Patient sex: M
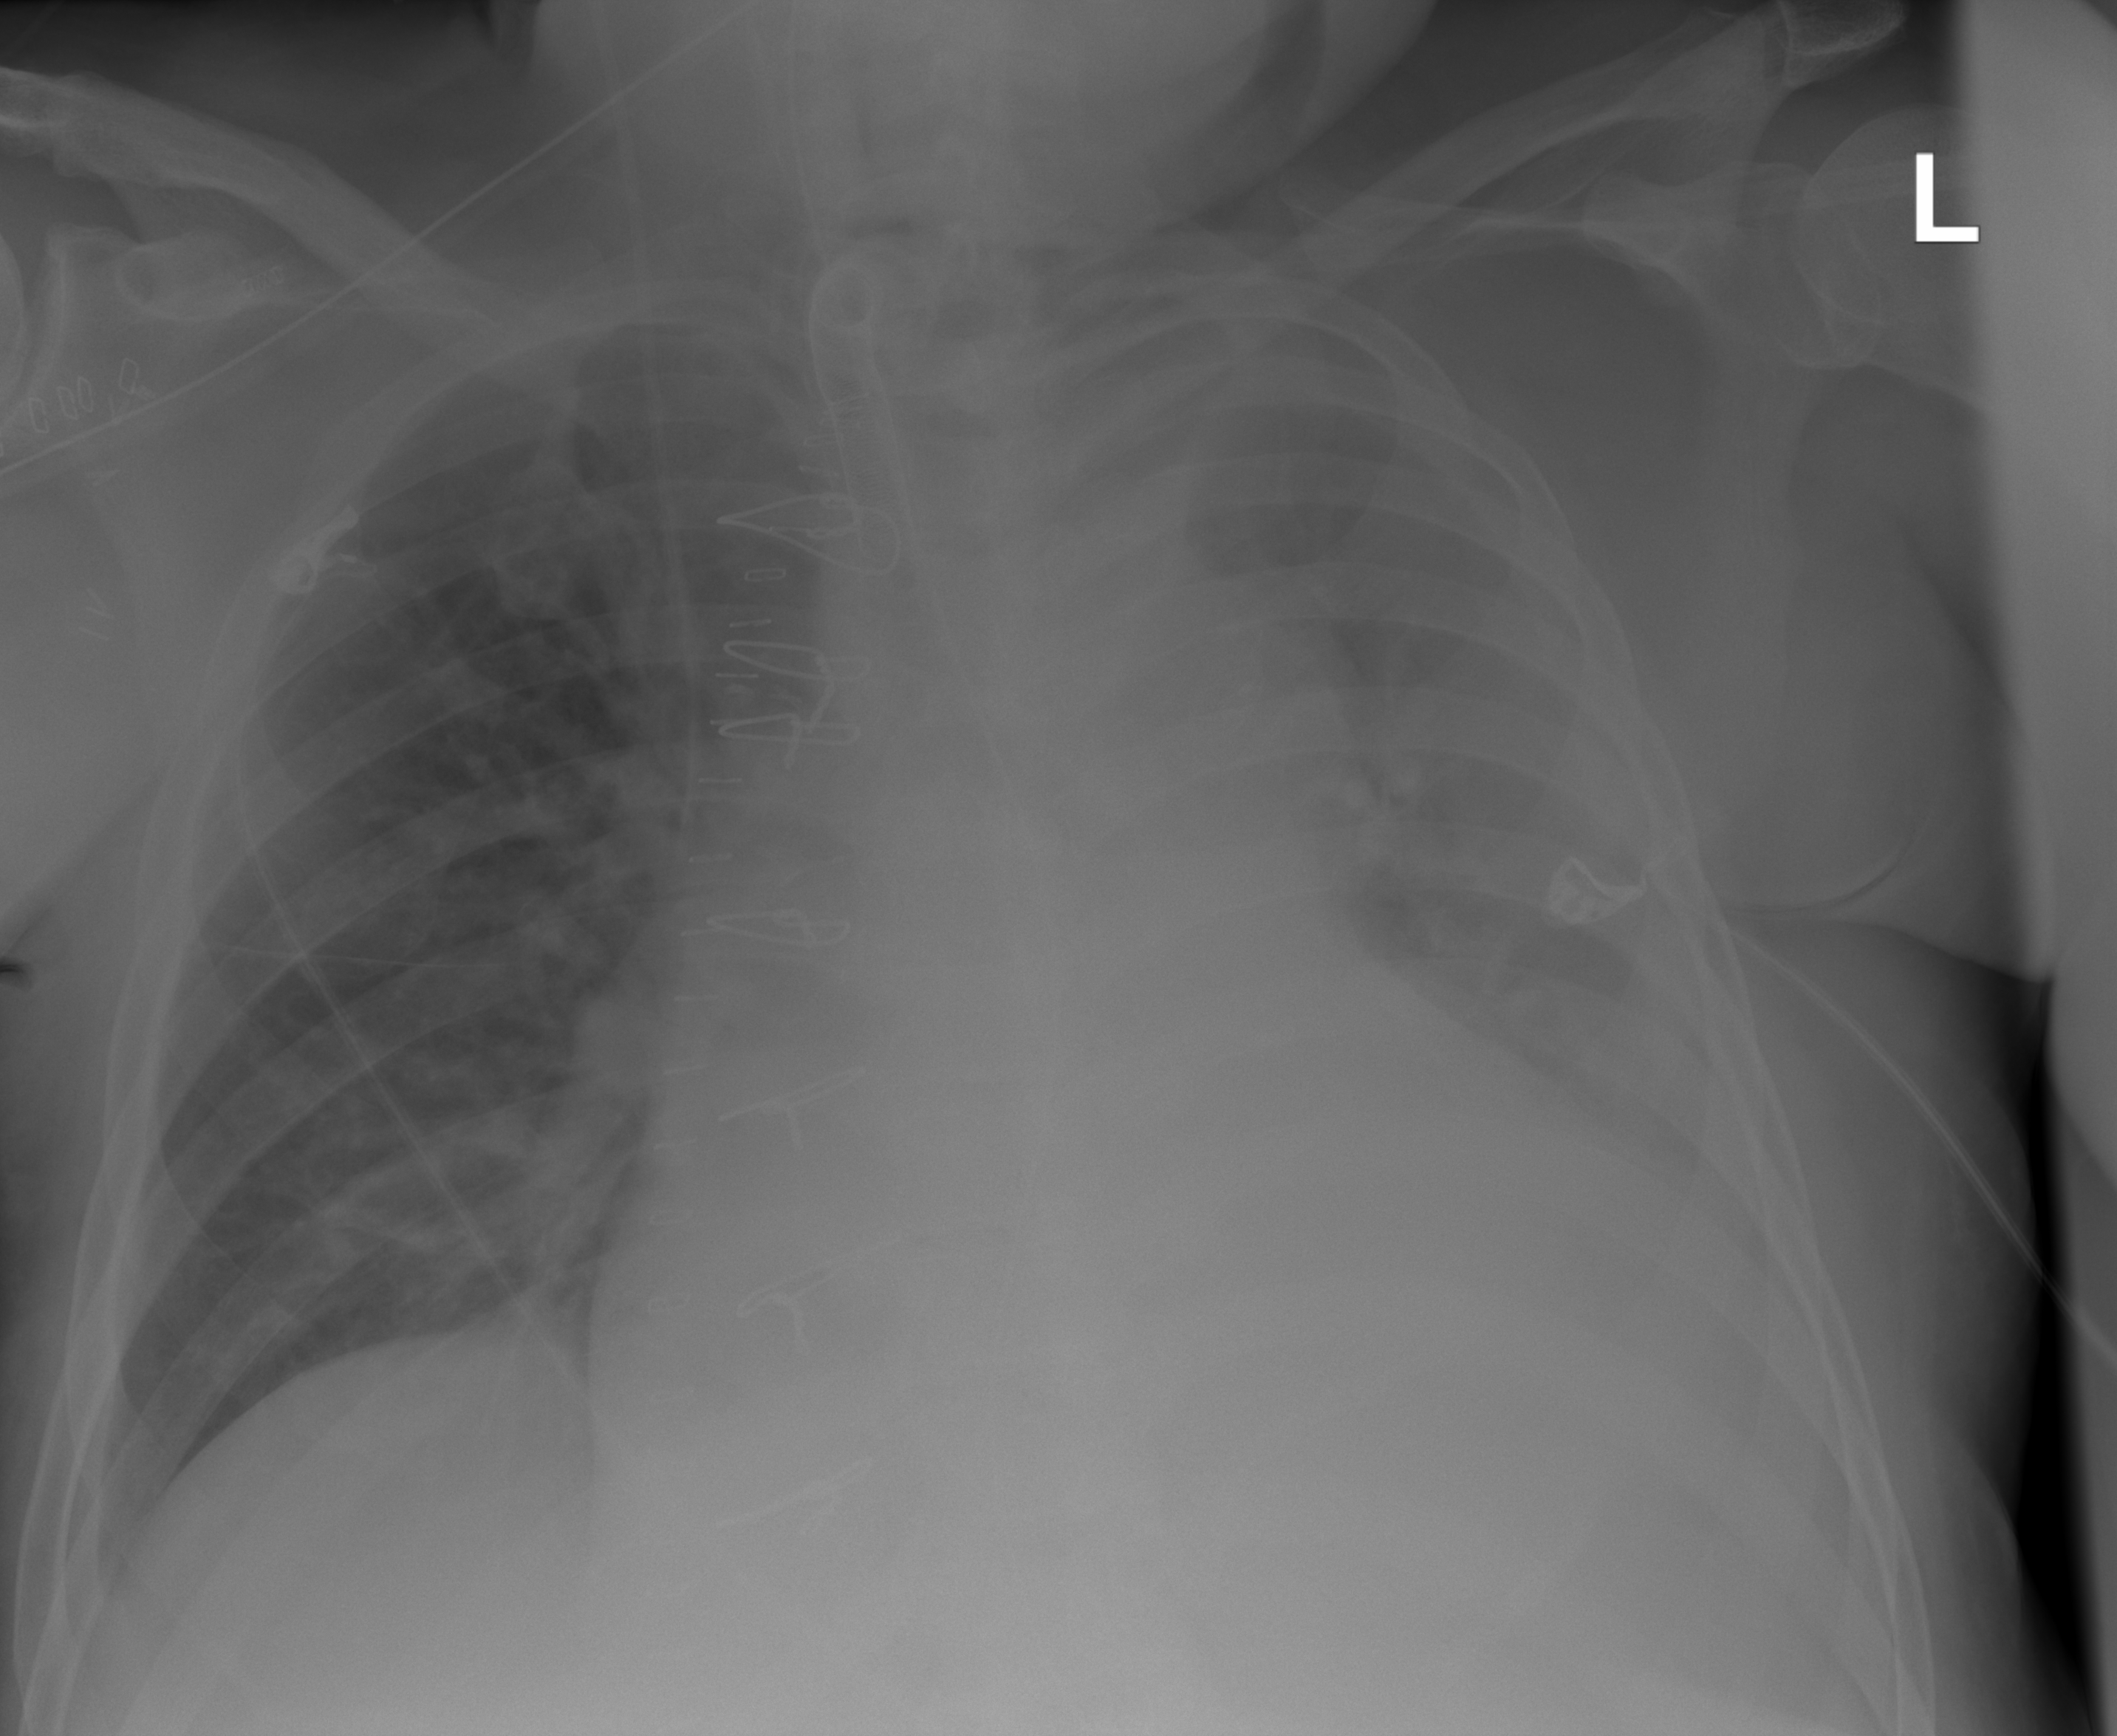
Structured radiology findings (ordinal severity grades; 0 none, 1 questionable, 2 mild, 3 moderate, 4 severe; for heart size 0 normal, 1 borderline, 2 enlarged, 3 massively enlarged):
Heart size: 0
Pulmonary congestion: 0
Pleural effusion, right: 0
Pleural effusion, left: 3
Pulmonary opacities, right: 0
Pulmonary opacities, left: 0
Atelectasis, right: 2
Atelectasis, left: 2